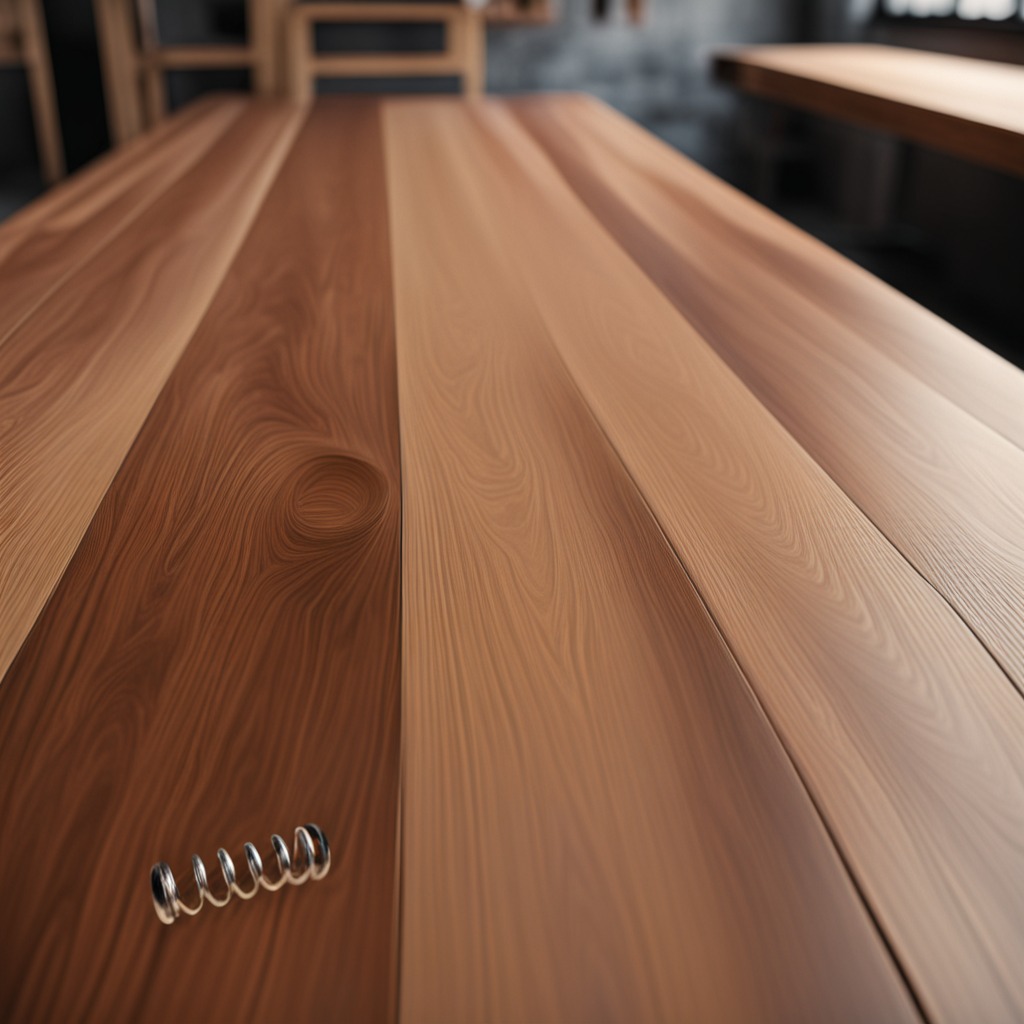
A coiled metal spring lies on the wooden table.